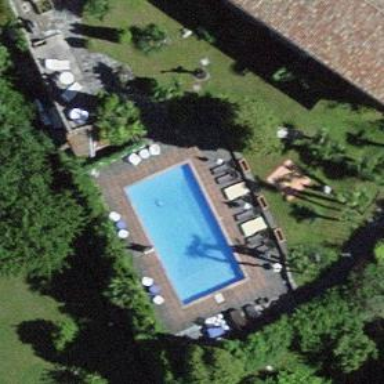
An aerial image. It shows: Swimming pool area designated for leisure and sport.